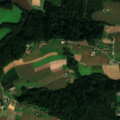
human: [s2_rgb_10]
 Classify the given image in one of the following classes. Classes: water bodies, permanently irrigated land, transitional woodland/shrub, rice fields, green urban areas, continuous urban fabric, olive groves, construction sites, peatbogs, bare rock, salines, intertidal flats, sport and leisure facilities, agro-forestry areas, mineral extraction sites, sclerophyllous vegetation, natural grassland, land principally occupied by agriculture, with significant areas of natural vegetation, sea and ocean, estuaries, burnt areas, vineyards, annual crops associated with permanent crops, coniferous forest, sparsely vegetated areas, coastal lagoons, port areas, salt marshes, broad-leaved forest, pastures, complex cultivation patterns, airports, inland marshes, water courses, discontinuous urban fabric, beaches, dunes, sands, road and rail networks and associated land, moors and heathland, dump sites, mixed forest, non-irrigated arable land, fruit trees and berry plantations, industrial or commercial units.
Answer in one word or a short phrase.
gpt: discontinuous urban fabric, non-irrigated arable land, complex cultivation patterns, broad-leaved forest